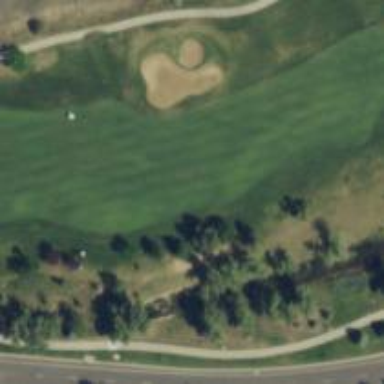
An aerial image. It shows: Rough area on grassy golf course.